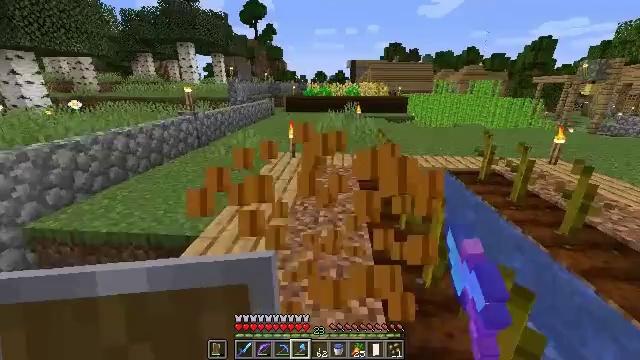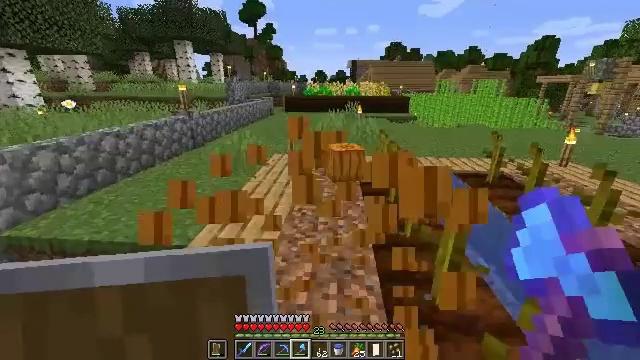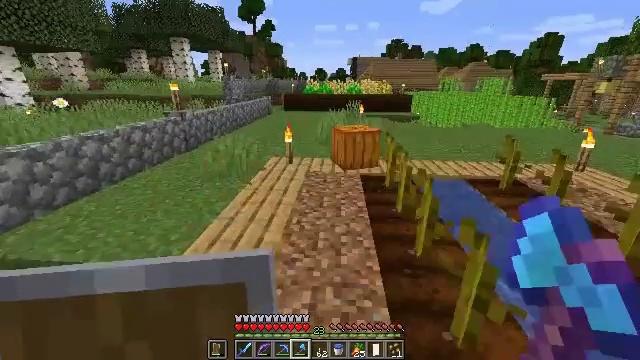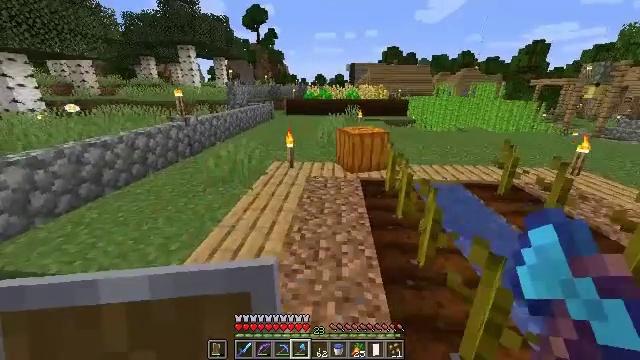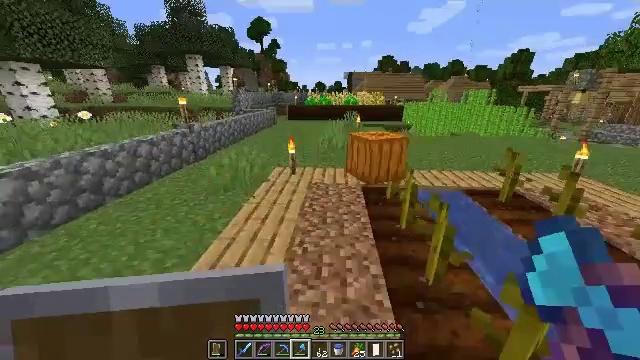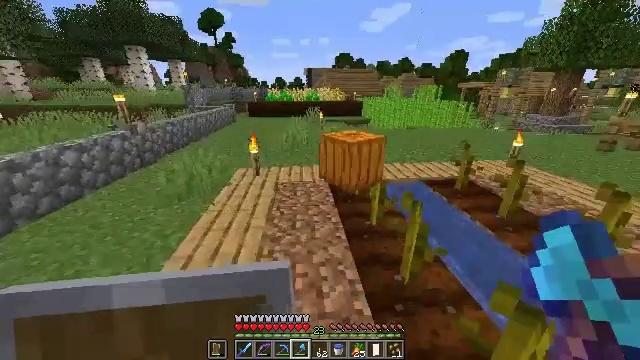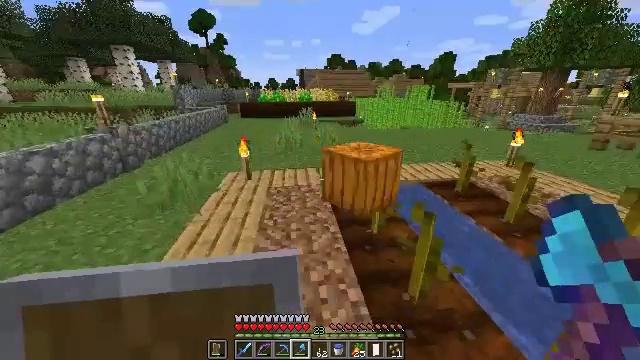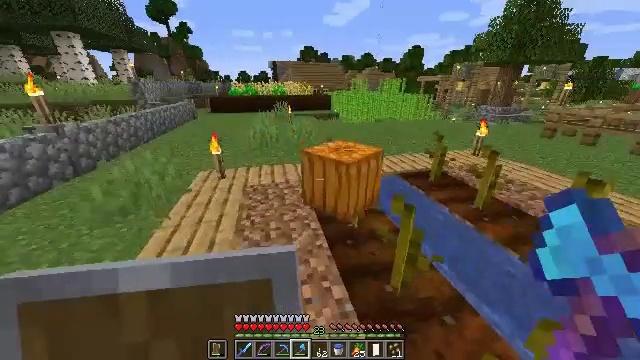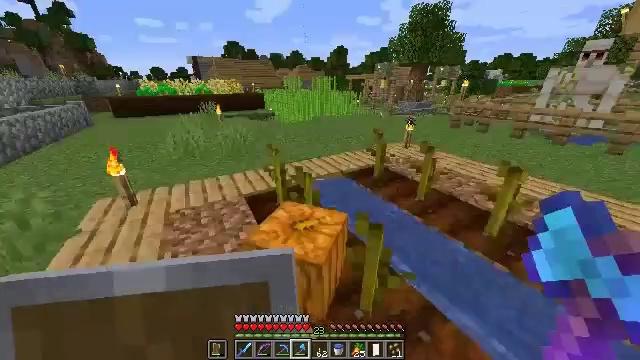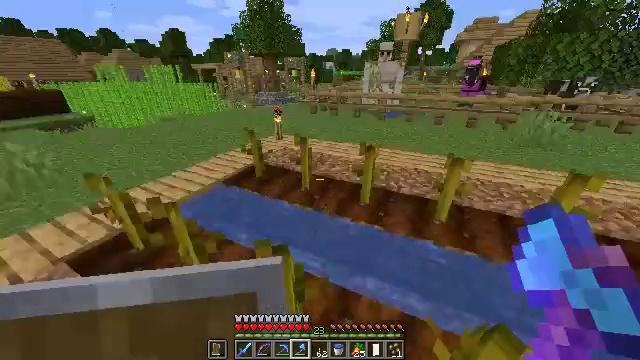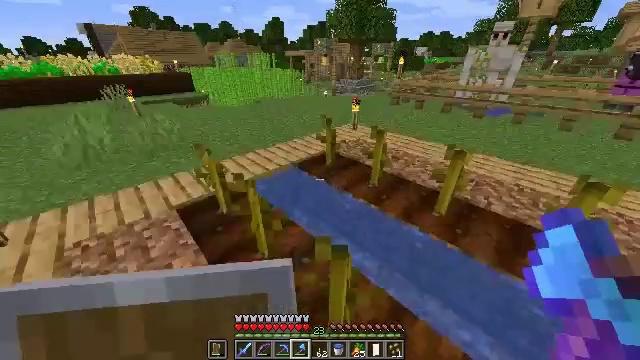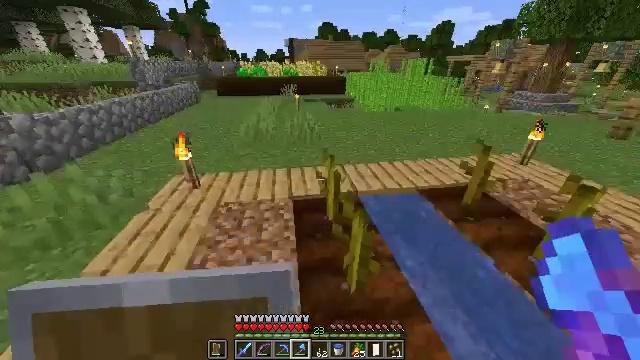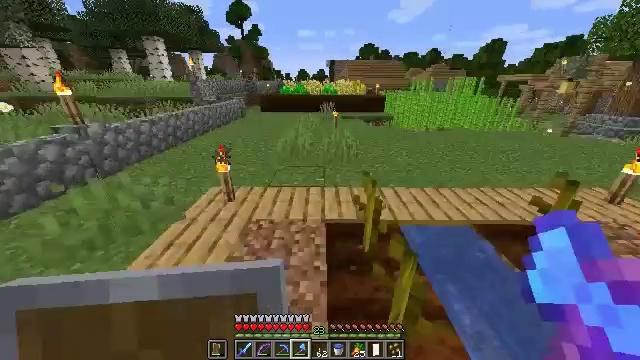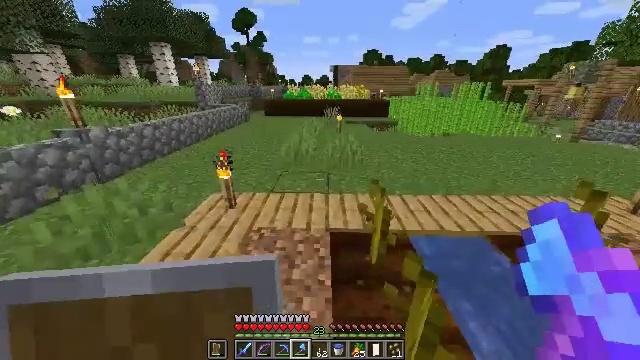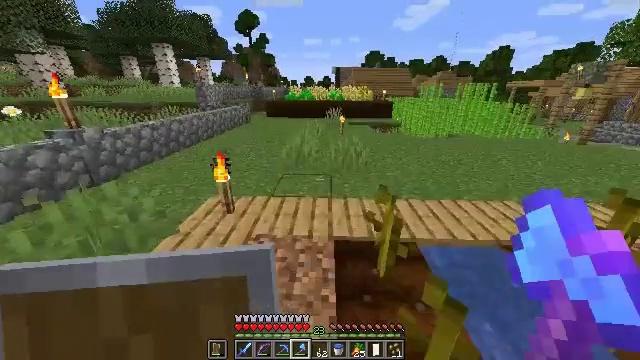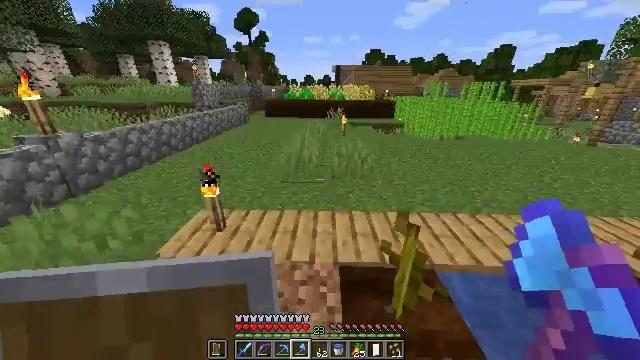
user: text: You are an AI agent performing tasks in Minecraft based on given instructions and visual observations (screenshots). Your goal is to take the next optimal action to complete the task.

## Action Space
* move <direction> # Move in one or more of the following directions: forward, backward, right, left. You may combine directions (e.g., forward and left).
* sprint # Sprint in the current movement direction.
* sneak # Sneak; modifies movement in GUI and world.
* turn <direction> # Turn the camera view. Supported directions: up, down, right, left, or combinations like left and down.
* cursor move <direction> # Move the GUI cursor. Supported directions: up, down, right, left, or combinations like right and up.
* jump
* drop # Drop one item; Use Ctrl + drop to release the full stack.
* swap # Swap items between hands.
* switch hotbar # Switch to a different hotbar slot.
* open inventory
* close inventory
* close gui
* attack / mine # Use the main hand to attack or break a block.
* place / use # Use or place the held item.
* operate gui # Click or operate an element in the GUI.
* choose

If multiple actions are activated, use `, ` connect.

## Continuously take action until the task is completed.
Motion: motion action
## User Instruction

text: Mine potatoes from the farmland.
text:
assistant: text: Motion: move forward
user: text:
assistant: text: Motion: move forward, sprint
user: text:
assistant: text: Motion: move forward, sprint
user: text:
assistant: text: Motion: move forward
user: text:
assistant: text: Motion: move forward, turn right and down
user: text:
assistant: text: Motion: move forward, turn right
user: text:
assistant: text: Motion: move forward, turn right and down
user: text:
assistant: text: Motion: move forward, turn right
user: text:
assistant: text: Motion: move forward, turn right and down
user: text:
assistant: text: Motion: move forward, turn left and down
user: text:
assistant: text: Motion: move forward and move left, turn left and up
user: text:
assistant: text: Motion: move forward and move left, turn left and up
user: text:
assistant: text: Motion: move forward, sprint, turn up
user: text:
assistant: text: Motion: move forward, sprint
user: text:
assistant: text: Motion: move forward, sprint
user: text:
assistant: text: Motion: move forward
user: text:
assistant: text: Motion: move forward, turn right and up
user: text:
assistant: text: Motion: move forward, turn right and up
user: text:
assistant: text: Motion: move forward, turn right and down
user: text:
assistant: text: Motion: move forward
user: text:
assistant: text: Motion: move forward
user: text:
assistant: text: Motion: move forward, turn right
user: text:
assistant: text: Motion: move forward, sprint, turn right and up
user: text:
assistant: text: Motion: move forward, sprint, turn right
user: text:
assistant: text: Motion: move forward, turn right and up
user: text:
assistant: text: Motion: move forward
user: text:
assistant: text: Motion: move forward
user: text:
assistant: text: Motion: move forward, turn right
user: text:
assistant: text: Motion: move forward, turn right
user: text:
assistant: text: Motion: move forward, turn right